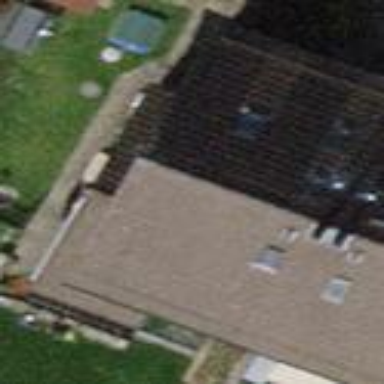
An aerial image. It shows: Terrace building.